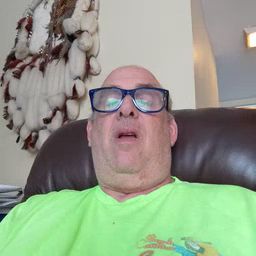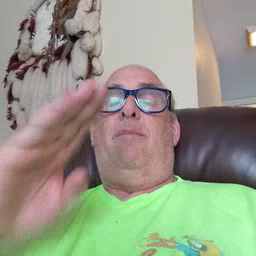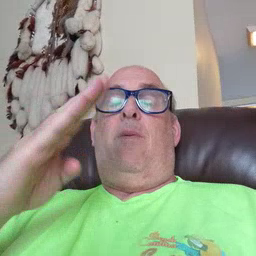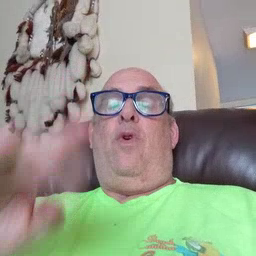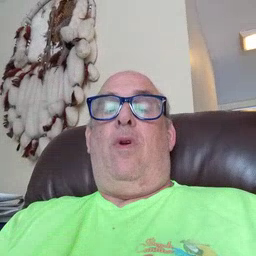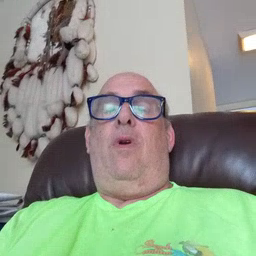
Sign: blue